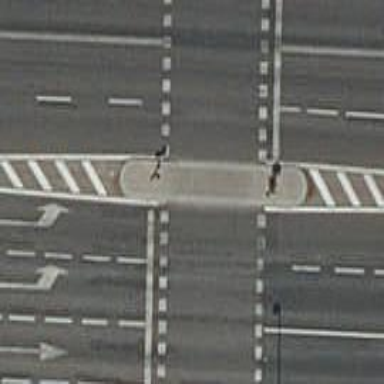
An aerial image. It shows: Road with traffic signals and zebra crossing with traffic signals.